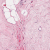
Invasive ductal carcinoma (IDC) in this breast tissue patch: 0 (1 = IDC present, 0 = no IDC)